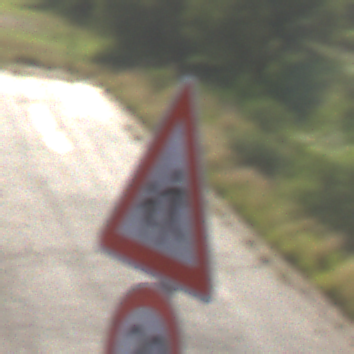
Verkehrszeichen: KinderRechts
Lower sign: Geschwindigkeit20
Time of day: MorningAfternoon
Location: Outdoor (RoadRail)
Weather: PartlyCloudy
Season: NotSpecified
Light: Natural